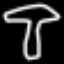
Label: mushroom